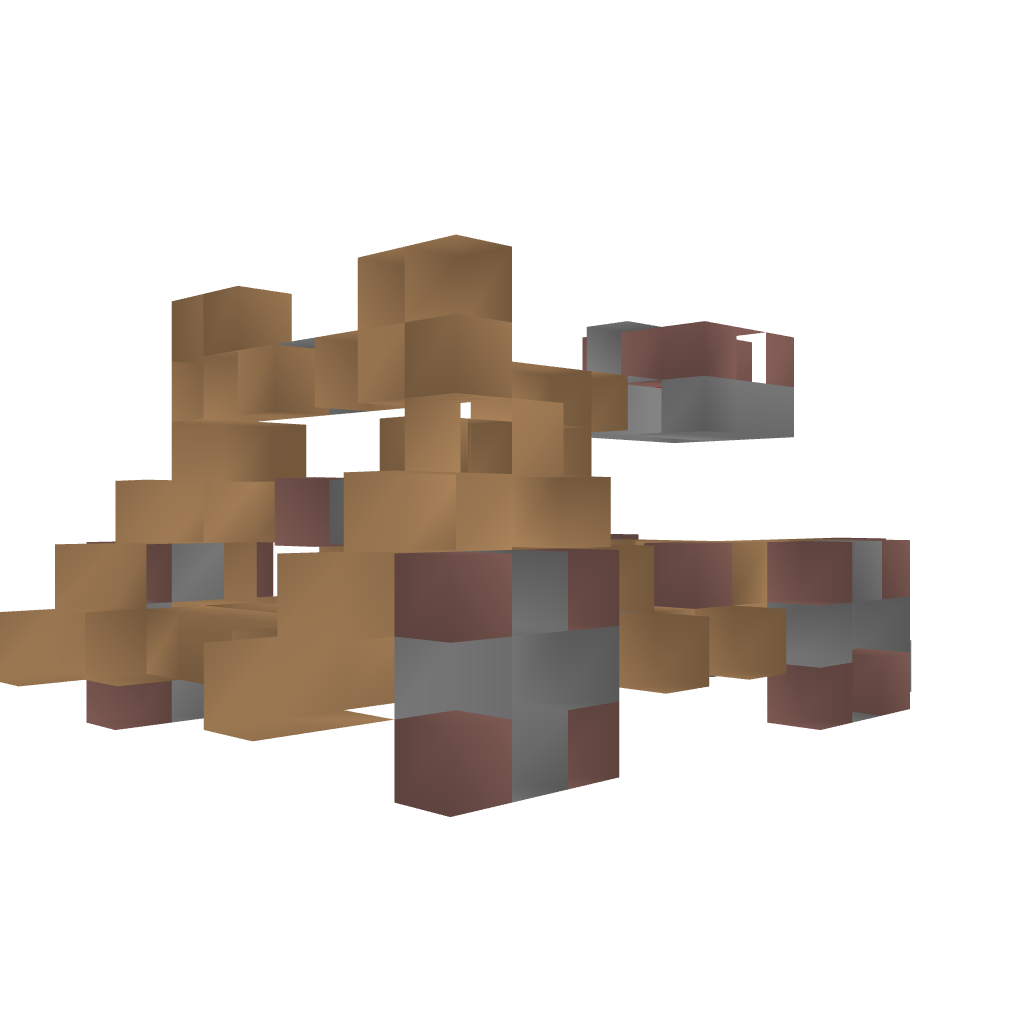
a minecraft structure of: catapult good quality